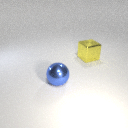
large yellow metal cube to the right of large blue metal sphere